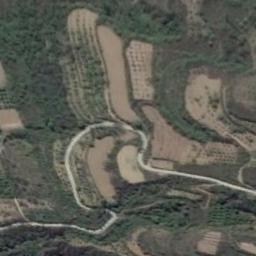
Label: terrace